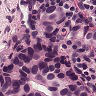
Metastatic tissue present: yes